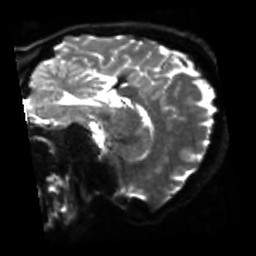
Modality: sbref
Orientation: sagittal
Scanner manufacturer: siemens
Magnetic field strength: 3 T
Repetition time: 4 s
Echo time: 0.0594 s